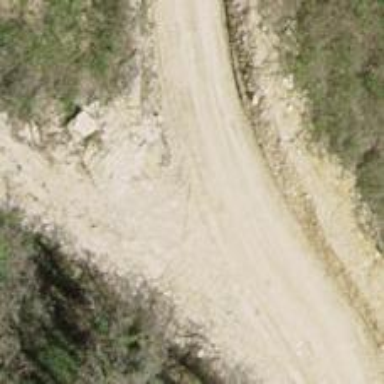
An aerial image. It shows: Track road with ground surface.